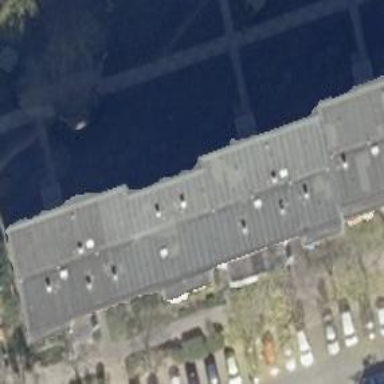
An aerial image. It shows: Building with apartments and flat roof.